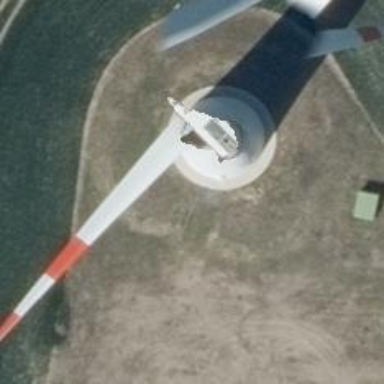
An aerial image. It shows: Wind generator using horizontal axis wind turbines.